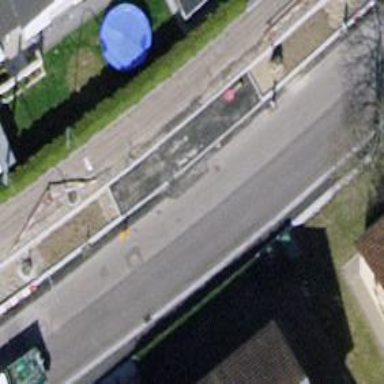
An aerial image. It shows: Parking space with asphalt surface.